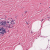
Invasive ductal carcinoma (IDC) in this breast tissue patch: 0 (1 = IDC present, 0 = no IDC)